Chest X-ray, PA view. Patient: 16 years old, sex M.
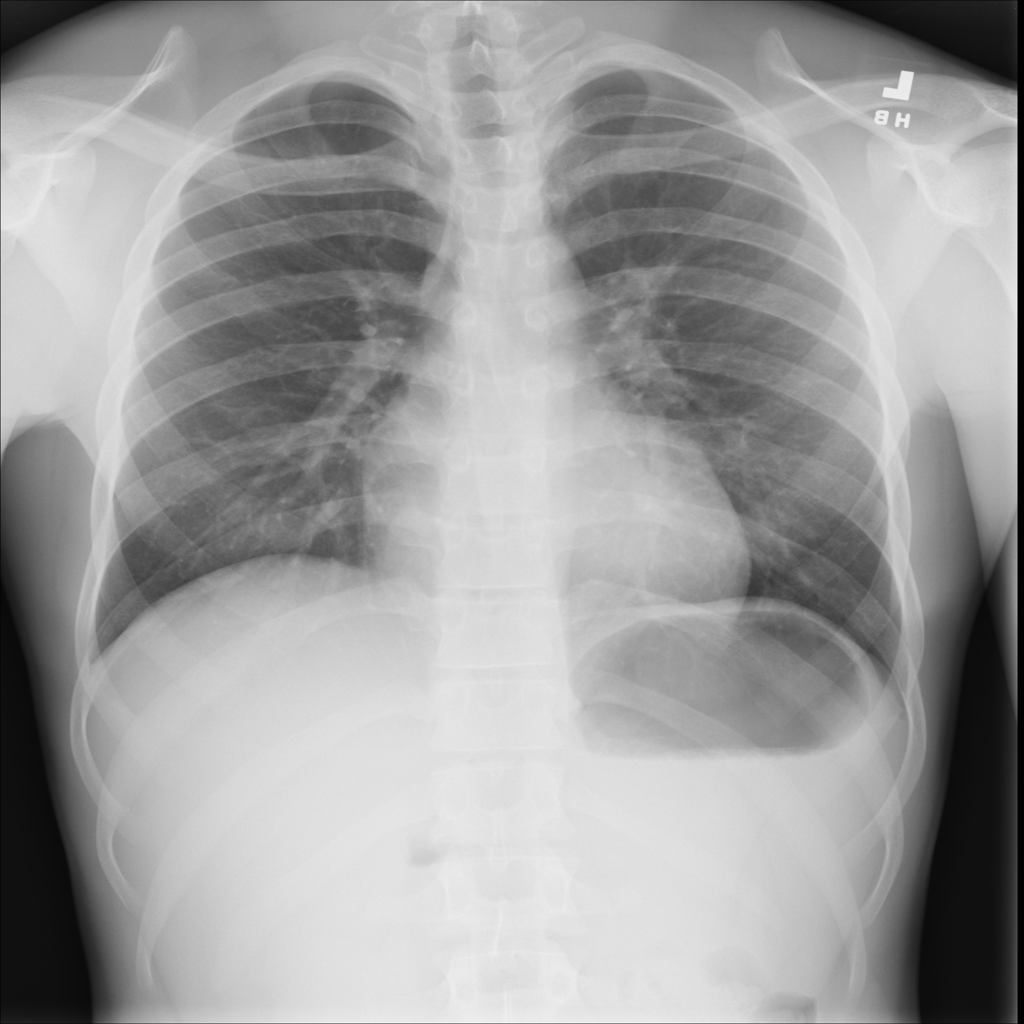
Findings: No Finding